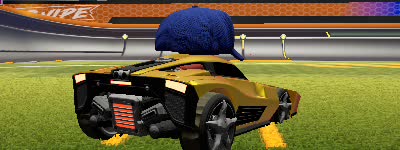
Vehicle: breakout